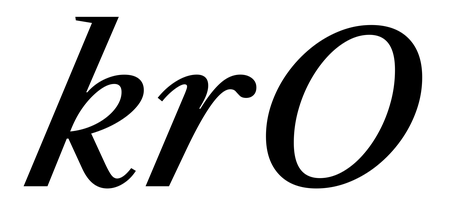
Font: LibreCaslonText-Italic_Medium_Italic